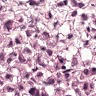
Metastatic tissue present: yes